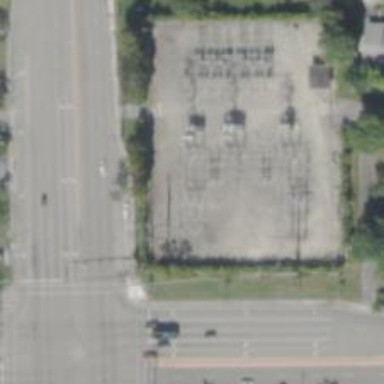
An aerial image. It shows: Switch used for power control.